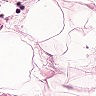
Metastatic tissue present: no